Question: Having trouble loading the svg / vector defined here into Fabric. Here's what it looks like when I load it into the Kitchen Sink demo:
Here's a JS Fiddle that shows the vector being displayed in the browser natively: <URL>
This is just raw code 'svg' code
Would love some help to figure out if Fabric can render this image (and others like it).
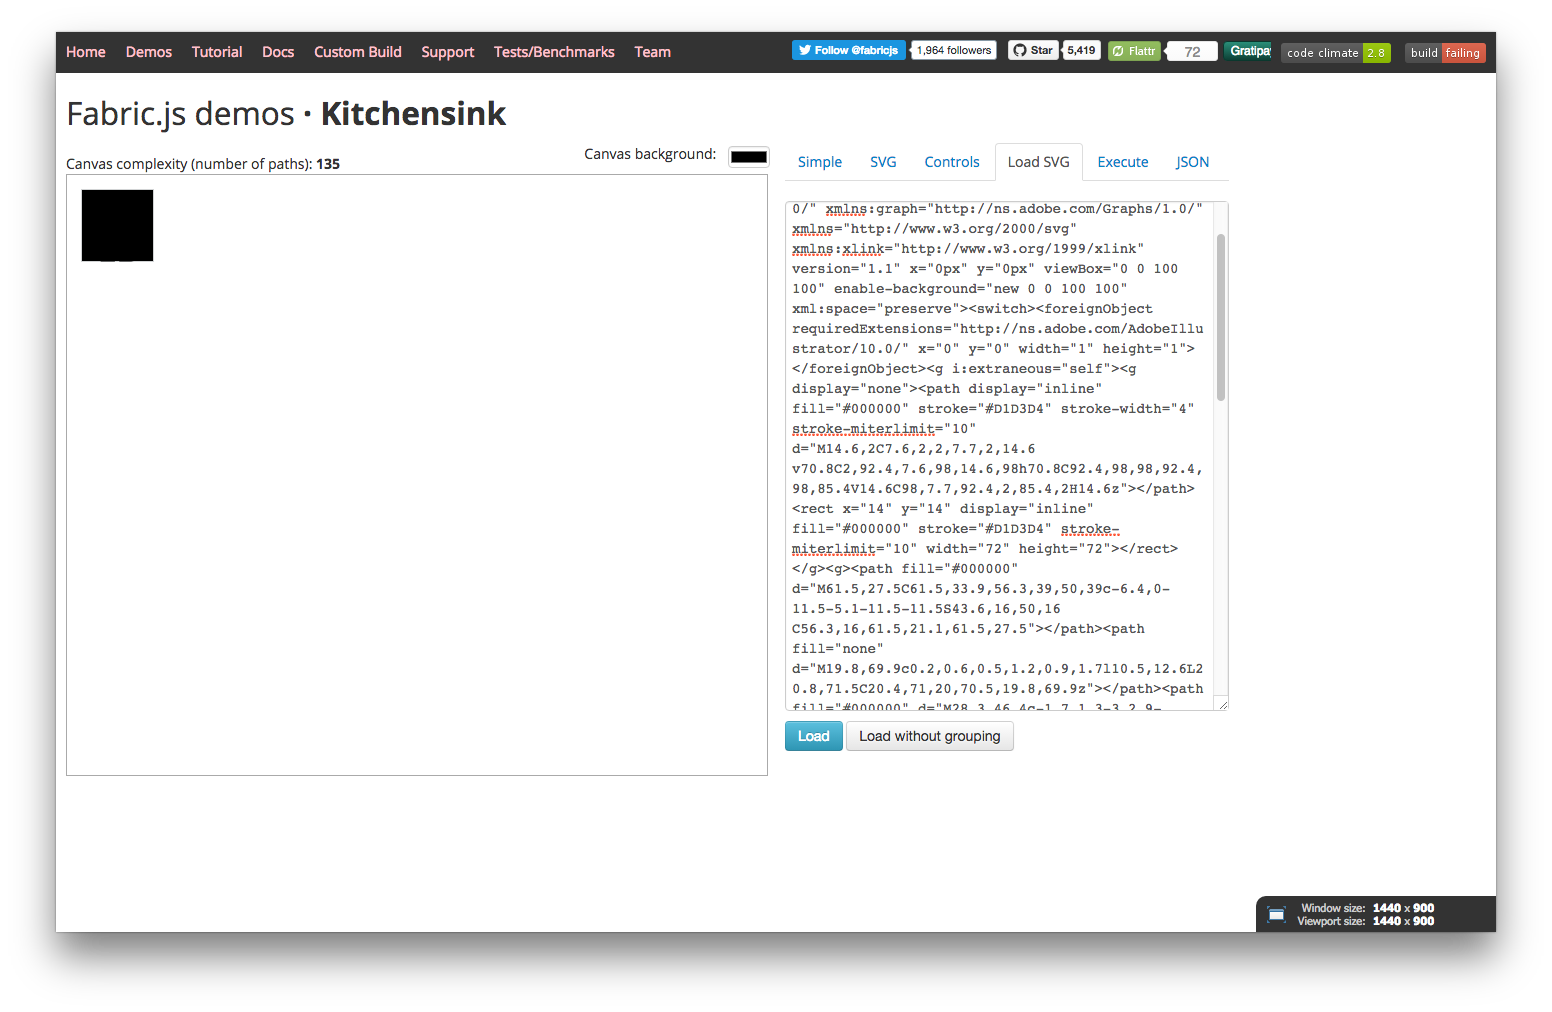
Answer: it looks like there was a bug in the library itself.
This svg has a shape that then is covered by two rects that have 'display="none"' ( i presume some leftover from a template in design process ).
The fabric.js library was parsing the svg correctly but the was setting back the rect's display property from not visibile to visible.
The bug has been found thanks to this question and fixed.
There is no other way to answer this question other than that.
I will propose a close.